Field crop: maize
Growth stage: 2
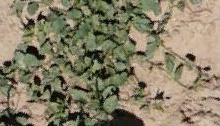
Species: convolvulus